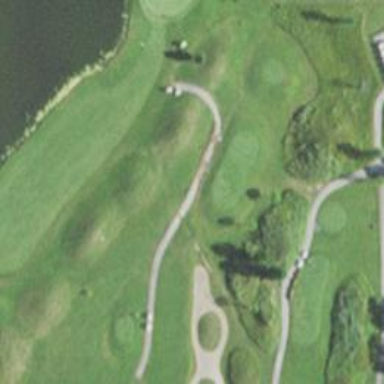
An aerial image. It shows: Path used for both walking and golf.